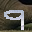
Label: 9